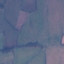
Land use / land cover: Pasture